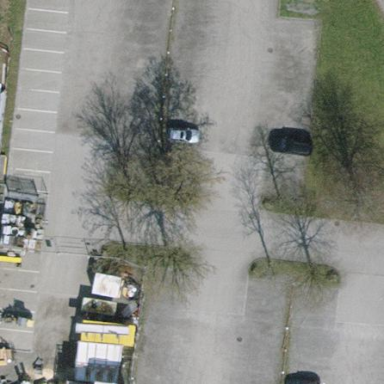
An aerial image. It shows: Paved parking area.